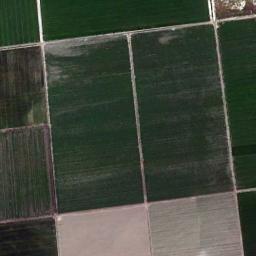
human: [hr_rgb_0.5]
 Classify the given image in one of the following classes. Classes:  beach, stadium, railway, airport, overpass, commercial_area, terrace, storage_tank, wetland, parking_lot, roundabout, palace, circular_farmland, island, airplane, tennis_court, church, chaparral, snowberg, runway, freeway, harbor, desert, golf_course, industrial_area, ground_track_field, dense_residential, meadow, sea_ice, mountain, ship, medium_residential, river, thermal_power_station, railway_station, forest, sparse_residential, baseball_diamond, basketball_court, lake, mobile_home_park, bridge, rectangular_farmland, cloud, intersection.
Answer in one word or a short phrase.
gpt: rectangular_farmland